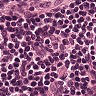
Metastatic tissue present: no